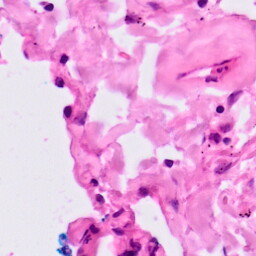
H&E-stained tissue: Lung